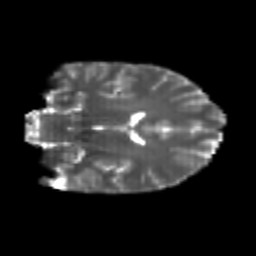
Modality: T2w
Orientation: coronal
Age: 22
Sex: female
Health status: healthy
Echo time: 0.074 s